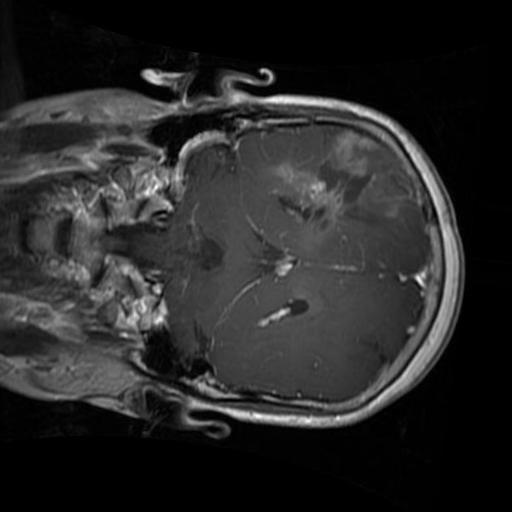
Label: brain_glioma